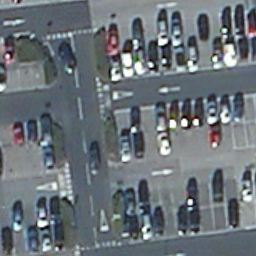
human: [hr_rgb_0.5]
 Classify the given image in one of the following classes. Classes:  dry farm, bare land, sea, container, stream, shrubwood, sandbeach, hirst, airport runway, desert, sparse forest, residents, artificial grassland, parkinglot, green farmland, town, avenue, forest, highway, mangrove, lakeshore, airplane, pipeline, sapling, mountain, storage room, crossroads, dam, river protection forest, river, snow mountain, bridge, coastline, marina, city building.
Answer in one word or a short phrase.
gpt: parkinglot